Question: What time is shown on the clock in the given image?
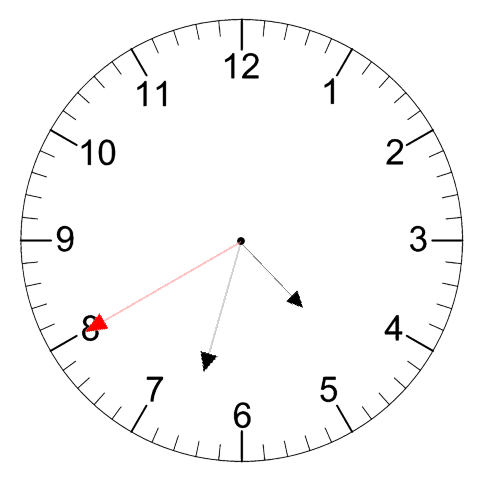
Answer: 04:32:40